Question: In below diagram what is the meaning of below arrows ?
Here's what I think :
Each arrow describes where the change sets are flowing from/to. So the top workspace flows changes and accepts changes from the stream. The bottom two workspaces just flow changes to the stream, theses workspaces do not accept any changes from the stream. Is this correct ?
What is the meaning of the broken blue arrow ?

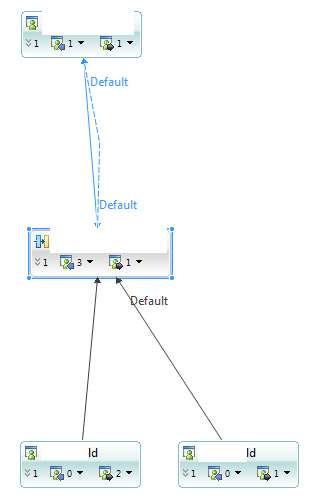
Answer: A broken arrow means: this flow target is not currently the .
If you open the stream, you will see a section "Flow Target" with a list of targets.
Each line can have two qualifier: "default" and "current".
Any target which isn't "current" will be represented by a broken arrow.
Current means that, when you are requesting to see the differences between one stream and another, it will display said differences between the stream and the target.
---
See also <URL>
> - -
---
> Here's what I think : Each arrow describes where the change sets are flowing from/to.
Yes, but this is a "model": you won't directly deliver/accept changes from a Stream. You will always do so from a repo workspace.
> So the top workspace flows changes and accepts changes from the stream.
Not exactly:
- -
> The bottom two workspaces just flow changes to the stream, theses workspaces do not accept any changes from the stream. Is this correct ?
No: the target means the bottom repo workspaces knows about the Stream (they can accept or deliver changes), and that Stream is their flow target (the "Pending changes" view actively monitor differences between the bottom repo workspace and the Stream.